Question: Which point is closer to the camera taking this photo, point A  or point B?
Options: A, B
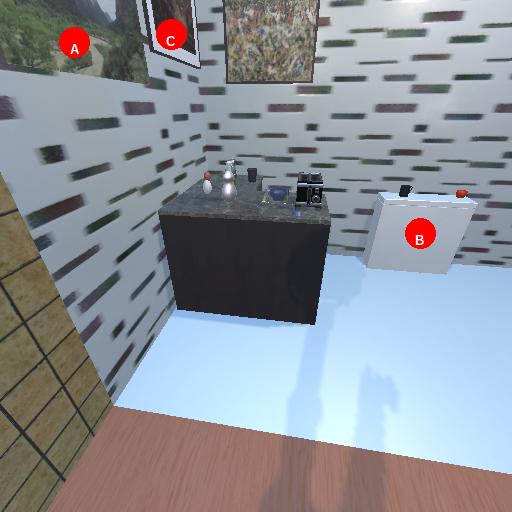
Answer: A